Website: home-depot
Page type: customer-info-address
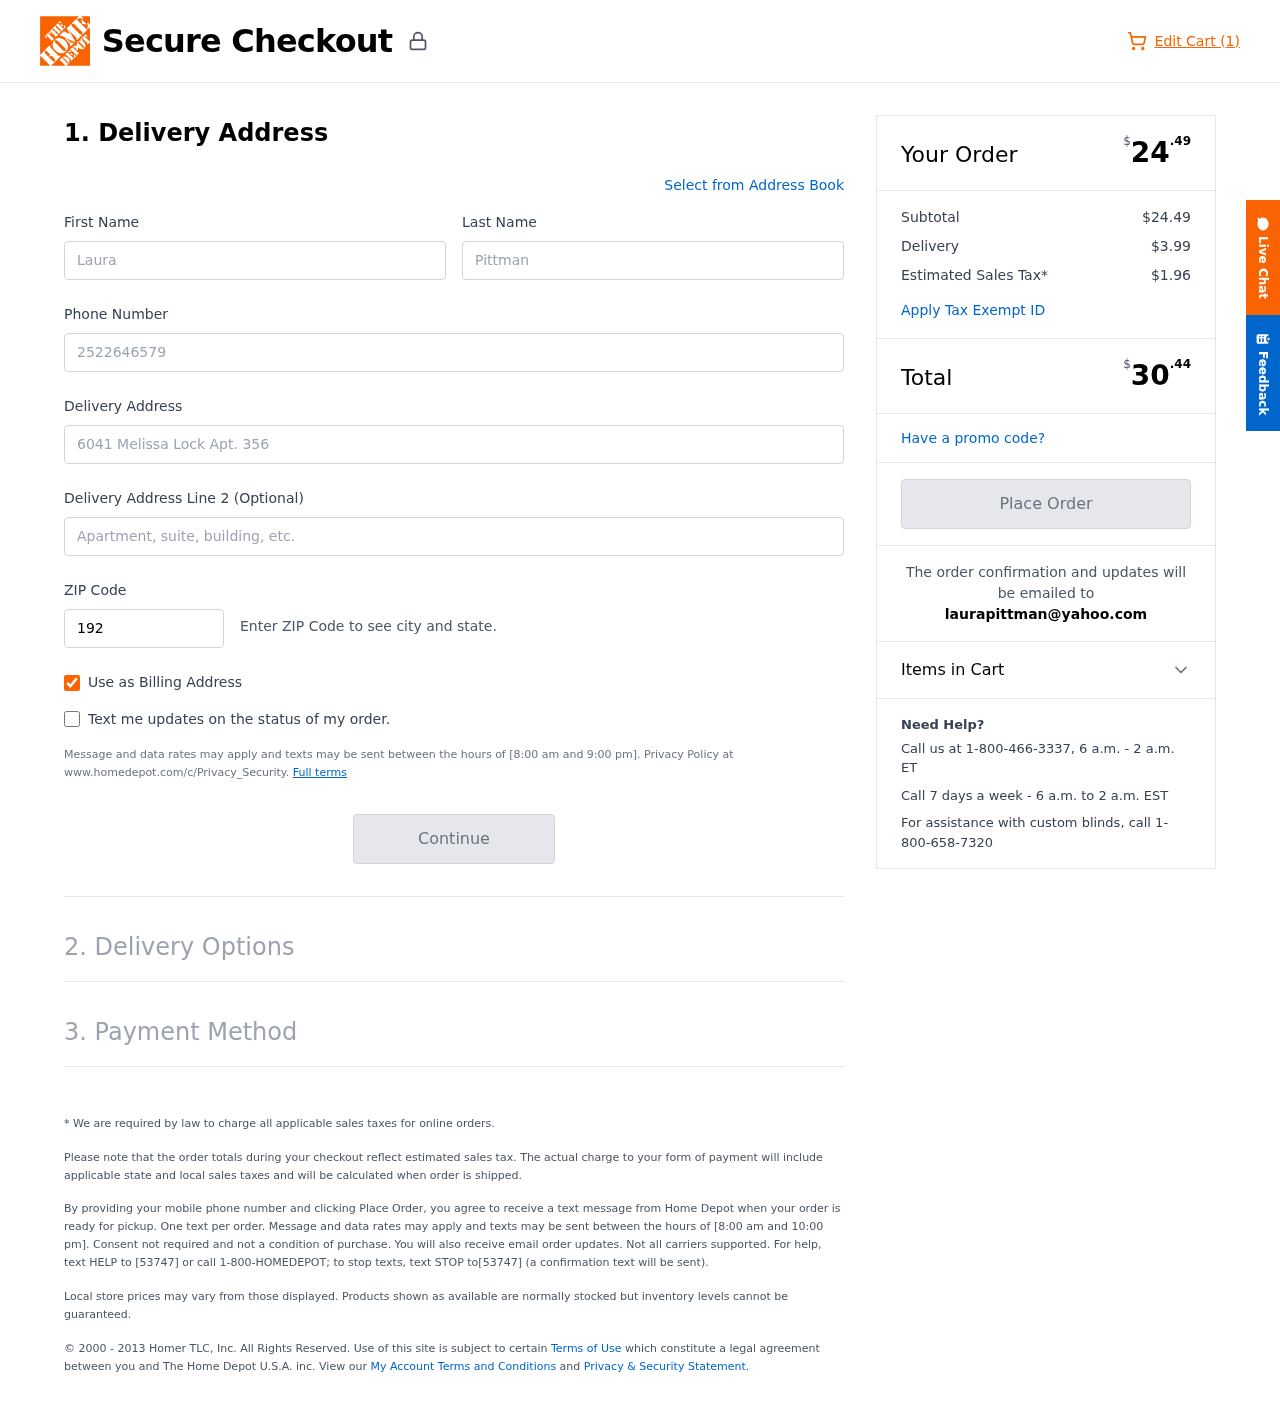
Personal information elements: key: PII_EMAIL
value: laurapittman@yahoo.com
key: PII_FIRSTNAME
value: Laura
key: PII_LASTNAME
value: Pittman
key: PII_PHONE
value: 2522646579
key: PII_POSTCODE
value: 19265
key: PII_STREET
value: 6041 Melissa Lock Apt. 356
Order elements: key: ORDER_NUM_ITEMS
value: Edit Cart (1)
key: ORDER_SUBTOTAL_HEADER
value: $24.49
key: ORDER_SUBTOTAL
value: $24.49
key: ORDER_SHIPPING_COST
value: $3.99
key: ORDER_TAX
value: $1.96
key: ORDER_TOTAL2
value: $30.44